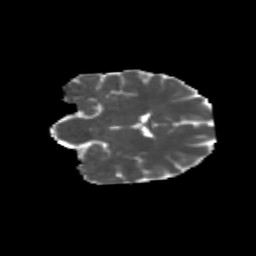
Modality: MD
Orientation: coronal
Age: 28
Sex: female
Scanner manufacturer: siemens
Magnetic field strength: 3 T
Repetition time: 1.8 s
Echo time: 0.07 s